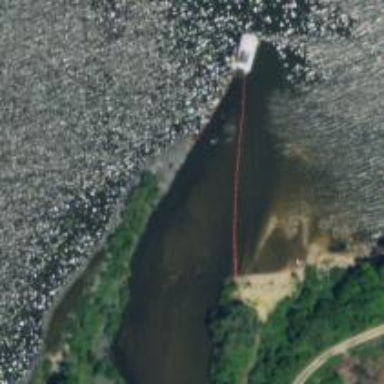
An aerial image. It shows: Floating barrier on the waterway.